七年级 · 画法几何学
如图1, $M N / / P Q$, 直线 $A D$ 与 $M N 、 P Q$ 分别交于点 $A 、 D$, 点 $B$ 在直线 $P Q$ 上, 过点 $B$ 作 $B G \perp A D$, 垂足为点 $G$.

(1)求证: $\angle M A G+\angle P B G=90^{\circ}$;

(2)若点 $C$ 在线段 $A D$ 上(不与 $A 、 D 、 G$ 重合), 连接 $B C, \angle M A G$ 和 $\angle P B C$ 的平分线交于点 $H$, 请在图2中补全图形, 猜想并证明 $\angle C B G$ 与 $\angle A H B$ 的数量关系;

(3)若直线 $A D$ 的位置如图3所示, (2)中的结论是否成立? 若成立, 请证明; 若不成立, 请直接写出 $\angle C B G$ 与 $\angle A H B$ 的数量关系.

图1

图2

图3
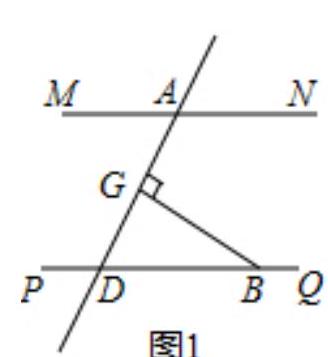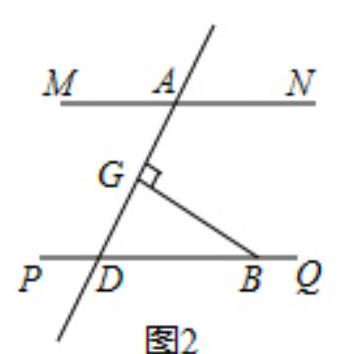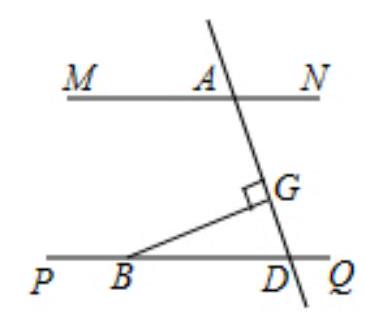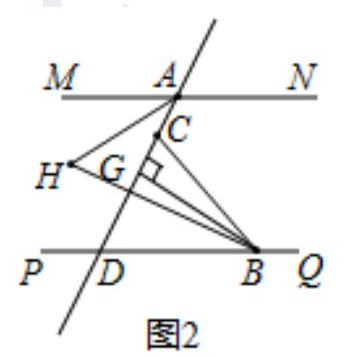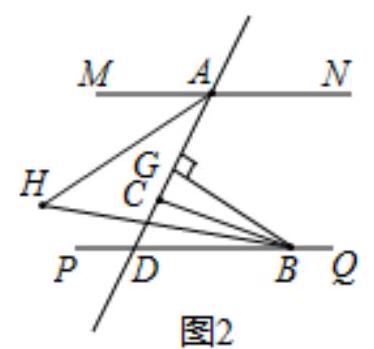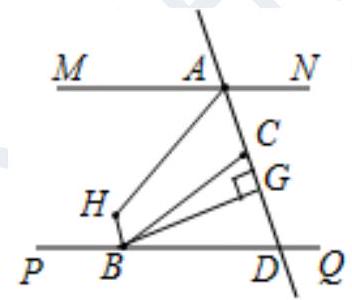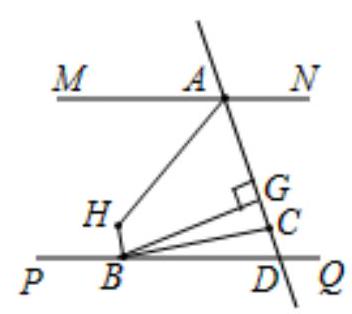
答案: 【答案】解: (1)如图1, $\because M N / / P Q$,

$\therefore \angle M A G=\angle B D G$,

$\because \angle A G B$ 是 $\triangle B D G$ 的外角, $B G \perp A D$,

$\therefore \angle A G B=\angle B D G+\angle P B G=90^{\circ}$,

$\therefore \angle M A G+\angle P B G=90^{\circ}$;

(2) $2 \angle A H B-\angle C B G=90^{\circ}$ 或 $2 \angle A H B+\angle C B G=90^{\circ}$, 证明:

(1)如图, 当点 $C$ 在 $A G$ 上时,

$\because M N / / P Q$,

$\therefore \angle M A C=\angle B D C$,

$\because \angle A C B$ 是 $\triangle B C D$ 的外角,
$\therefore \angle A C B=\angle B D C+\angle D B C=\angle M A C+\angle D B C$,

$\because A H$ 平分 $\angle M A C, B H$ 平分 $\angle D B C$,

$\therefore \angle M A C=2 \angle M A H, \angle D B C=2 \angle D B H$,

$\therefore \angle A C B=2(\angle M A H+\angle D B H)$,

同理可得, $\angle A H B=\angle M A H+\angle D B H$,

$\therefore \angle A C B=2(\angle M A H+\angle D B H)=2 \angle A H B$,

又 $\because \angle A C B$ 是 $\triangle B C G$ 的外角,

$\therefore \angle A C B=\angle C B G+90^{\circ}$,

$\therefore 2 \angle A H B=\angle C B G+90^{\circ}$, 即 $2 \angle A H B-\angle C B G=90^{\circ}$;

(2)如图, 当点 $C$ 在 $D G$ 上时,

图2

同理可得, $\angle A C B=2 \angle A H B$,

又 $\because$ Rt $\triangle B C G$ 中, $\angle A C B=90^{\circ}-\angle C B G$,

$\therefore 2 \angle A H B=90^{\circ}-\angle C B G$, 即 $2 \angle A H B+\angle C B G=90^{\circ}$;

(3)(2)中的结论不成立. 存在: $2 \angle A H B+\angle C B G=270^{\circ} ; 2 \angle A H B-\angle C B G=270^{\circ}$.

(1)如图, 当点 $C$ 在 $A G$ 上时, 由 $M N / / P Q$, 可得:

图3

$\angle A C B=360^{\circ}-\angle M A C-\angle P B C=360^{\circ}-2(\angle M A H+\angle P B H)$,

$\angle A H B=\angle M A H+\angle P B H$,

$\therefore \angle A C B=360^{\circ}-2 \angle A H B$,

又 $\because \angle A C B$ 是 $\triangle B C G$ 的外角,

$\therefore \angle A C B=90^{\circ}+\angle C B G$,

$\therefore 360^{\circ}-2 \angle A H B=90^{\circ}+\angle C B G$,
即 $2 \angle A H B+\angle C B G=270^{\circ}$;

(2)如图, 当 $C$ 在 $D G$ 上时,

图3

同理可得, $\angle A C B=360^{\circ}-2(\angle M A H+\angle P B H)$,

$\angle A H B=\angle M A H+\angle P B H$,

$\therefore \angle A C B=360^{\circ}-2 \angle A H B$,

又 $\because$ Rt $\triangle B C G$ 中, $\angle A C B=90^{\circ}-\angle C B G$,

$\therefore 360^{\circ}-2 \angle A H B=90^{\circ}-\angle C B G$,

$\therefore 2 \angle A H B-\angle C B G=270^{\circ}$.

【解析】(1)依据平行线的性质以及三角形外角性质, 即可得到 $\angle M A G+\angle P B G=90^{\circ}$;

(2)分两种情况讨论: 当点 $C$ 在 $A G$ 上时, 依据平行线的性质以及三角形外角性质,

$2 \angle A H B-\angle C B G=90^{\circ}$; 当点 $C$ 在 $D G$ 上时, 依据平行线的性质以及三角形外角性质,

$2 \angle A H B+\angle C B G=90^{\circ} ;$

(3)分两种情况讨论: 当点 $C$ 在 $A G$ 上时, 依据平行线的性质以及三角形外角性质,

$2 \angle A H B+\angle C B G=270^{\circ}$; 当 $C$ 在 $D G$ 上时，依据平行线的性质以及三角形外角性质，

$2 \angle A H B-\angle C B G=270^{\circ}$.

本题考查了平行线的性质，角平分线的定义的运用，准确识图并理清图中各角度之间的关系是解题的关键, 难点在于利用三角形外角性质进行计算.